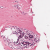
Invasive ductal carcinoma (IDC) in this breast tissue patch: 0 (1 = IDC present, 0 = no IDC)